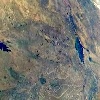
Label: land